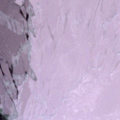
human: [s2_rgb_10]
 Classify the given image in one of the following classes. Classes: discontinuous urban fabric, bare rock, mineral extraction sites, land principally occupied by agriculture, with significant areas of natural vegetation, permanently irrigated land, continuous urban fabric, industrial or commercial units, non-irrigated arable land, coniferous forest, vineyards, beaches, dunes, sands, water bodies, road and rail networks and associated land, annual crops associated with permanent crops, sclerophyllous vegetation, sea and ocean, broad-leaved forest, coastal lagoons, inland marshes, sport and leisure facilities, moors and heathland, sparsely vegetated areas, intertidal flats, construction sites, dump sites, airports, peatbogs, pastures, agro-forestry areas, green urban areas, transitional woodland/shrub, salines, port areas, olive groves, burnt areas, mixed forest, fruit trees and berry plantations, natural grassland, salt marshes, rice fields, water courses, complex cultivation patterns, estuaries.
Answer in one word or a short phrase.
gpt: sea and ocean